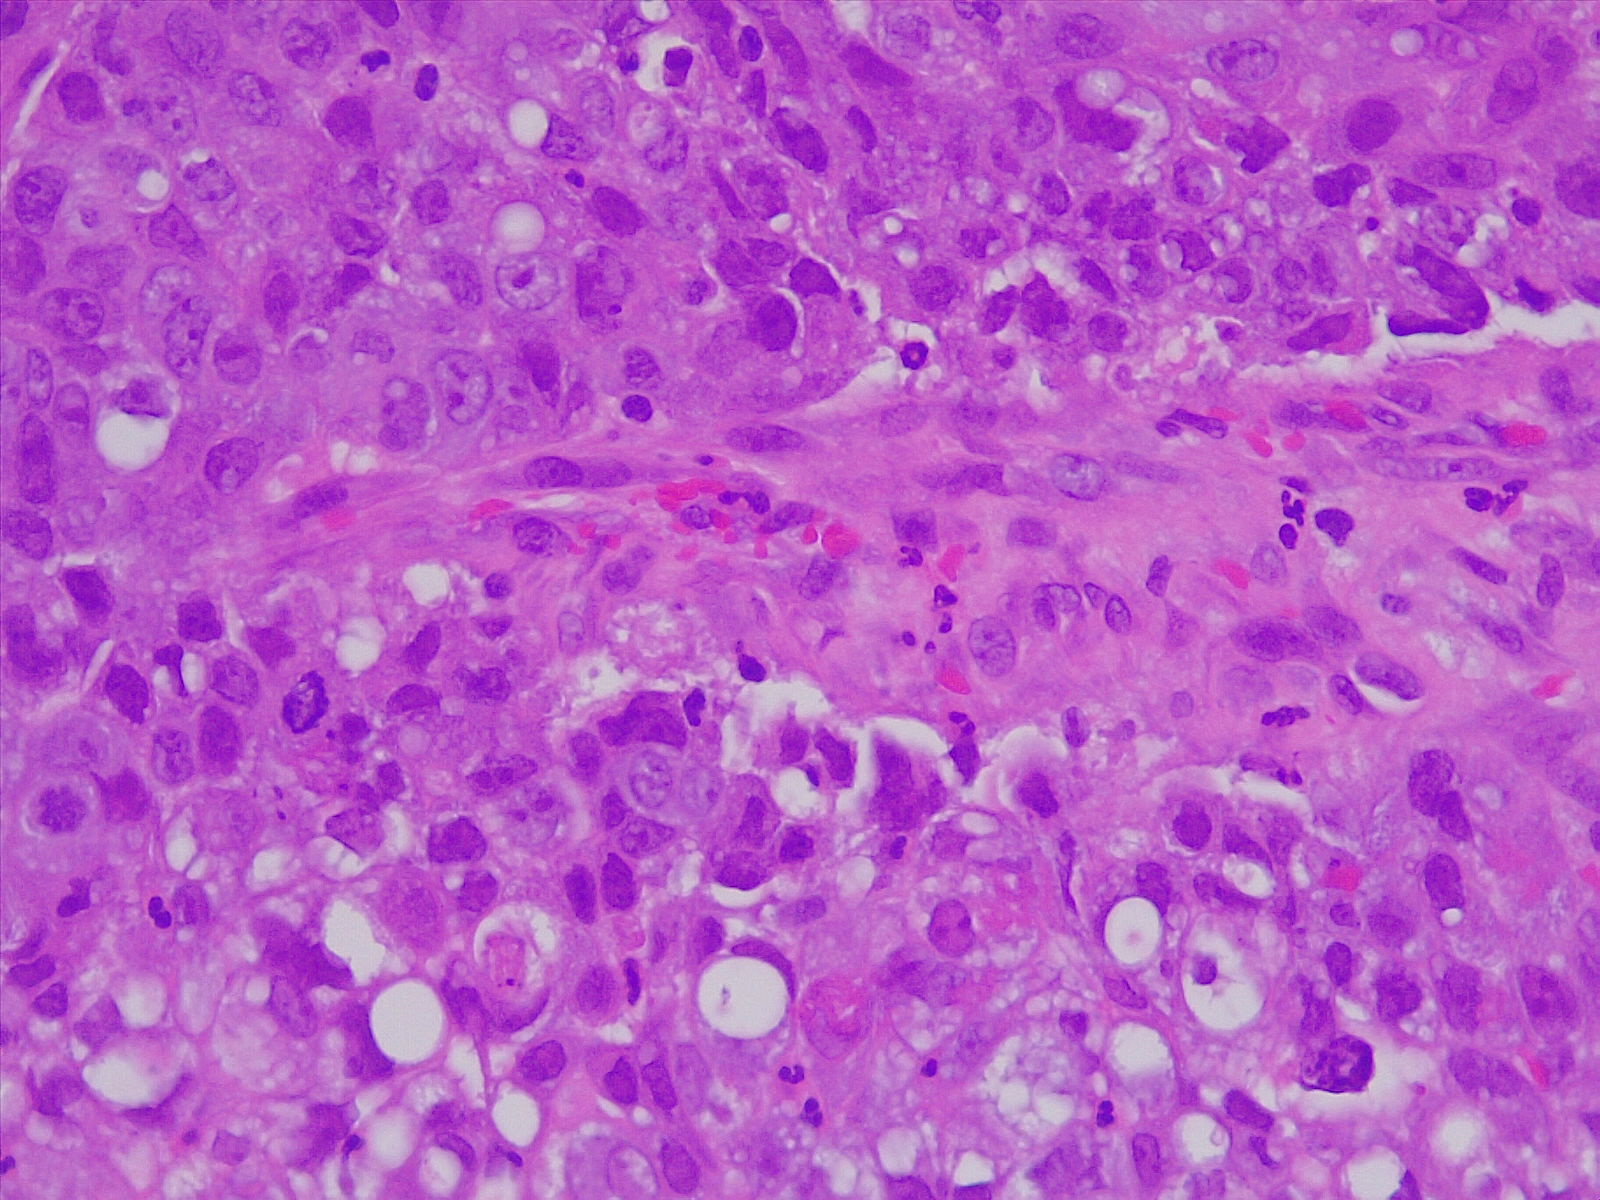
Label: lung adenocarcinoma, poorly differentiated